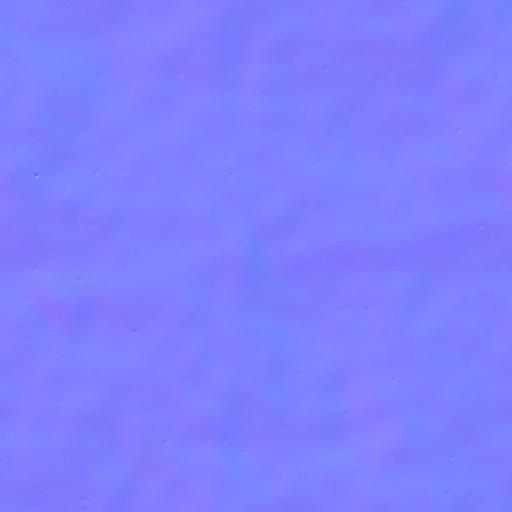
glazed terracotta